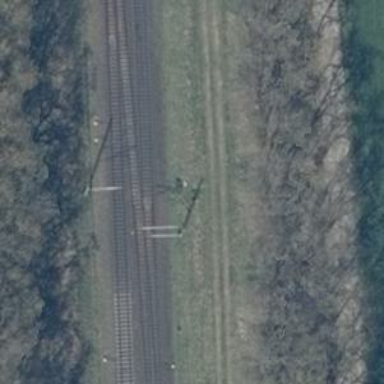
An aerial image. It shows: Milestone along the railway with catenary mast.